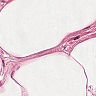
Metastatic tissue present: no